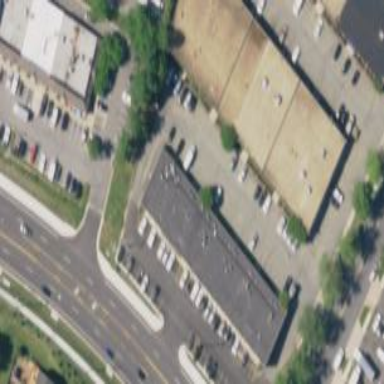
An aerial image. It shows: Commercial building.